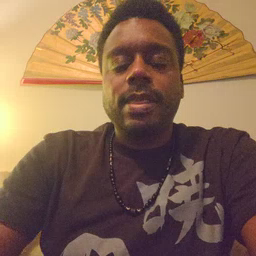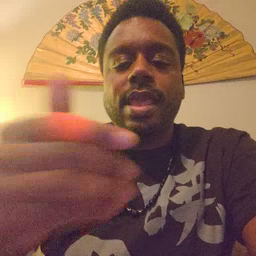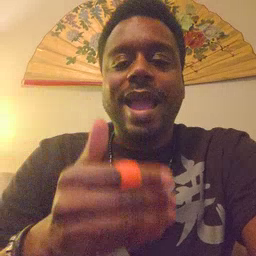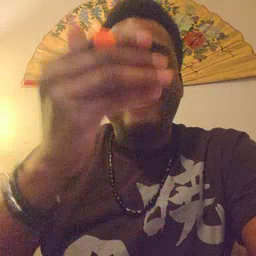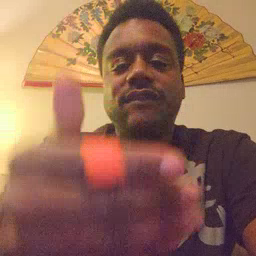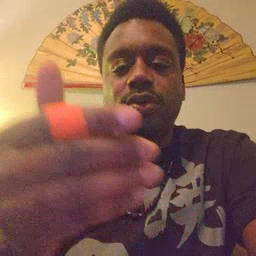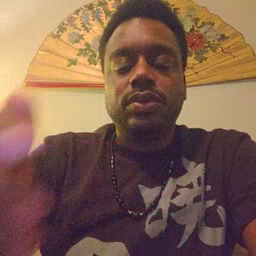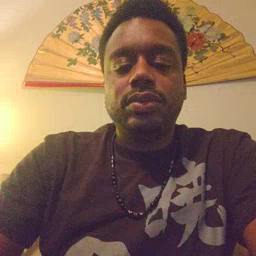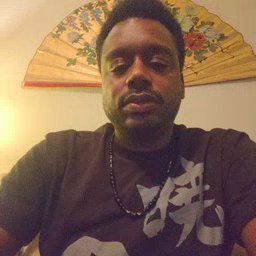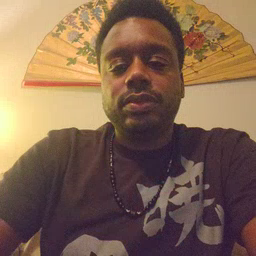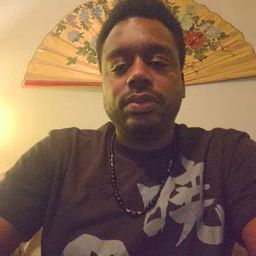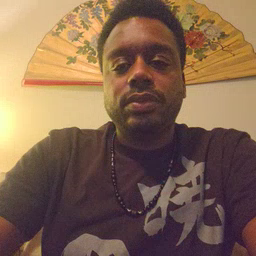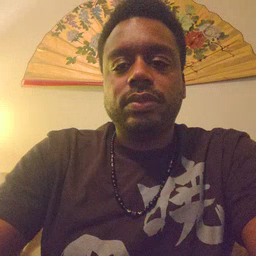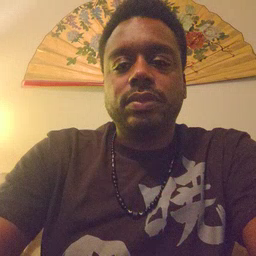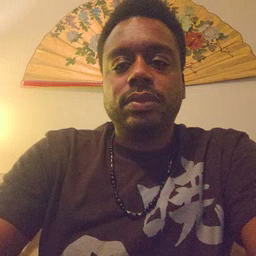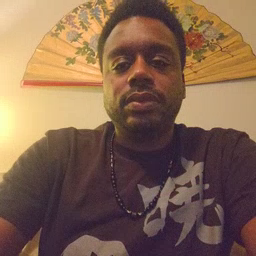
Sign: after